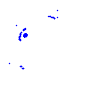
Particle: pion